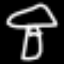
Label: mushroom